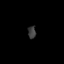
Tissue: skin
Cell type: Epithelial cells
Senescence score: 0.2796
Nuclear area (px): 100
Mean DAPI intensity: 57.41